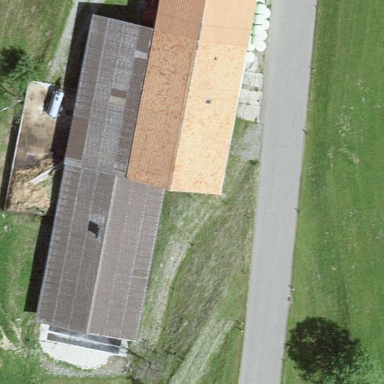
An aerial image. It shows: Gabled roof on farm auxiliary building.